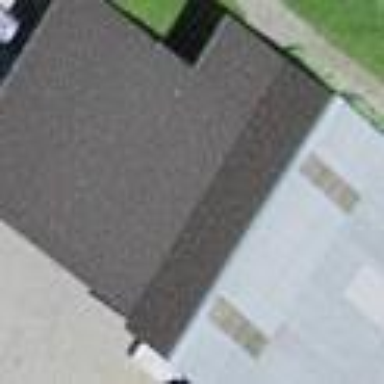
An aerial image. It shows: Shed.